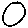
Label: circle